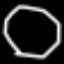
Label: octagon